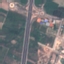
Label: Highway